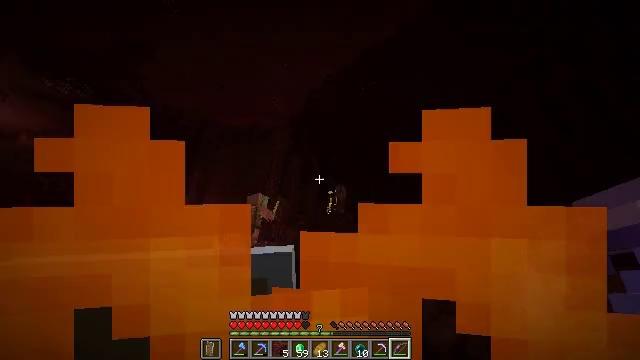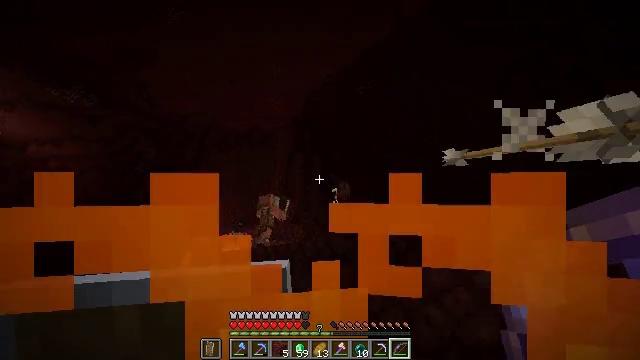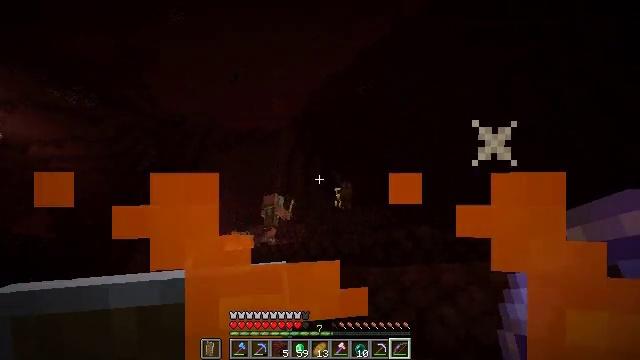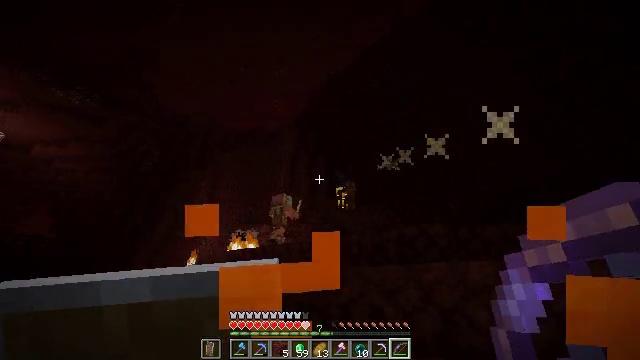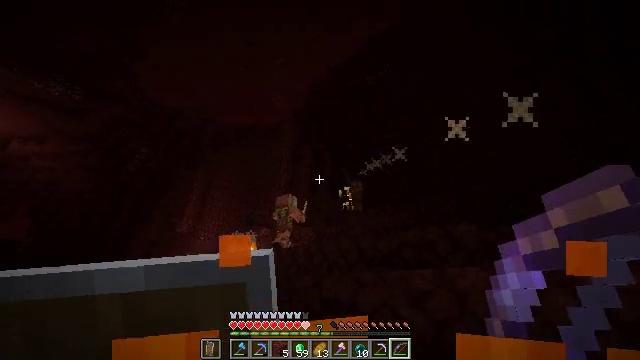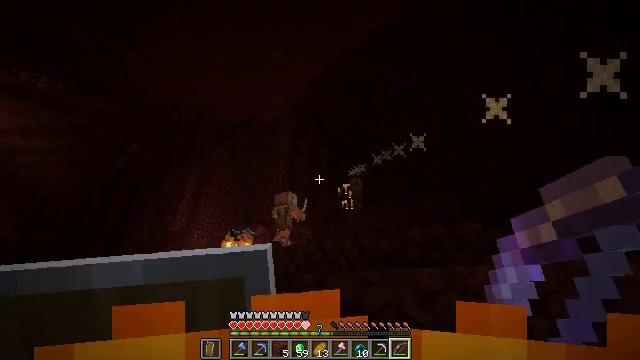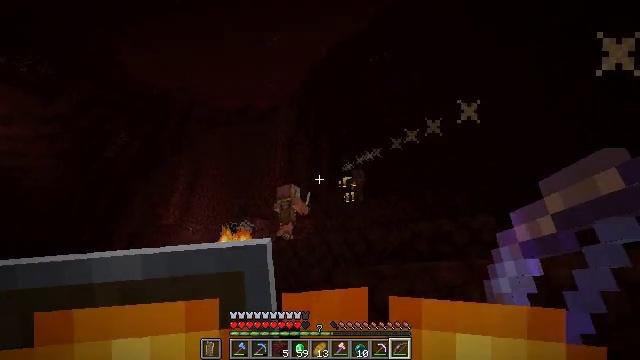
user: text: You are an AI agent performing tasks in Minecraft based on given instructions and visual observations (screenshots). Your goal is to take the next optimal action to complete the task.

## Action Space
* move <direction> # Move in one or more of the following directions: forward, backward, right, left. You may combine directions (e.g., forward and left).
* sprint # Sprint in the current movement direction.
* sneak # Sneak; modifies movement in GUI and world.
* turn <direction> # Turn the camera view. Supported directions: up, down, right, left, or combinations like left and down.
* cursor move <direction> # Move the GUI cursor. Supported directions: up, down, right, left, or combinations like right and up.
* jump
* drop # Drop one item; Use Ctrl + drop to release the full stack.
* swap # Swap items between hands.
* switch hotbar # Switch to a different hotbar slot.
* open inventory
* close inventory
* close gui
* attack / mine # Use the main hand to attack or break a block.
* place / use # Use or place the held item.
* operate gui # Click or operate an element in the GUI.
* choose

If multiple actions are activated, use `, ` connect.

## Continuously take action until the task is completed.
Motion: motion action
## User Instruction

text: Kill the blaze.
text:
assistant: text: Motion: move forward and move left, sprint
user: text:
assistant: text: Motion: move forward and move left, sprint
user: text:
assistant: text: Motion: move forward and move left, sprint
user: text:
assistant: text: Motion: move forward and move left, sprint
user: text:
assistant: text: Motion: move forward and move left, sprint
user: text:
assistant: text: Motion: move forward and move left, sprint, turn down
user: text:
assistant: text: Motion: sprint